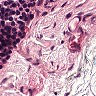
Metastatic tissue present: no